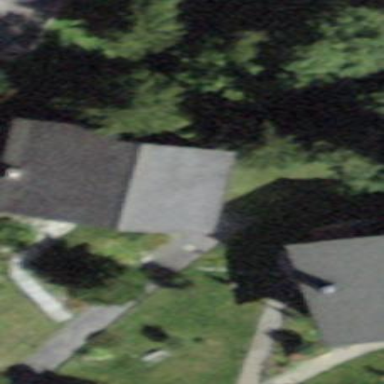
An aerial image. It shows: Building with tiled roof.